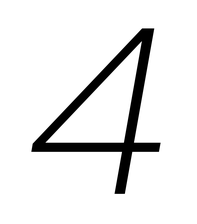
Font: Poppins-ExtraLightItalic